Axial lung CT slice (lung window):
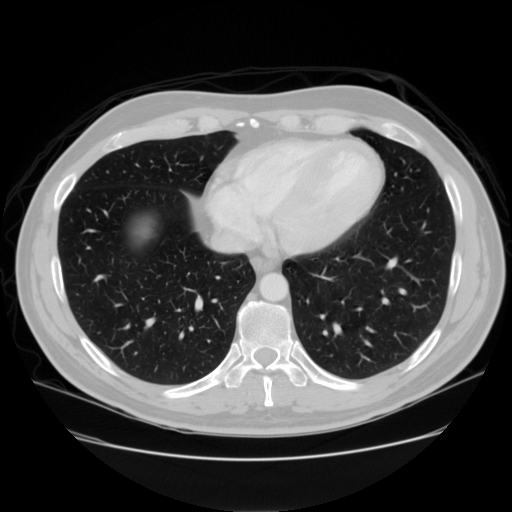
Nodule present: no